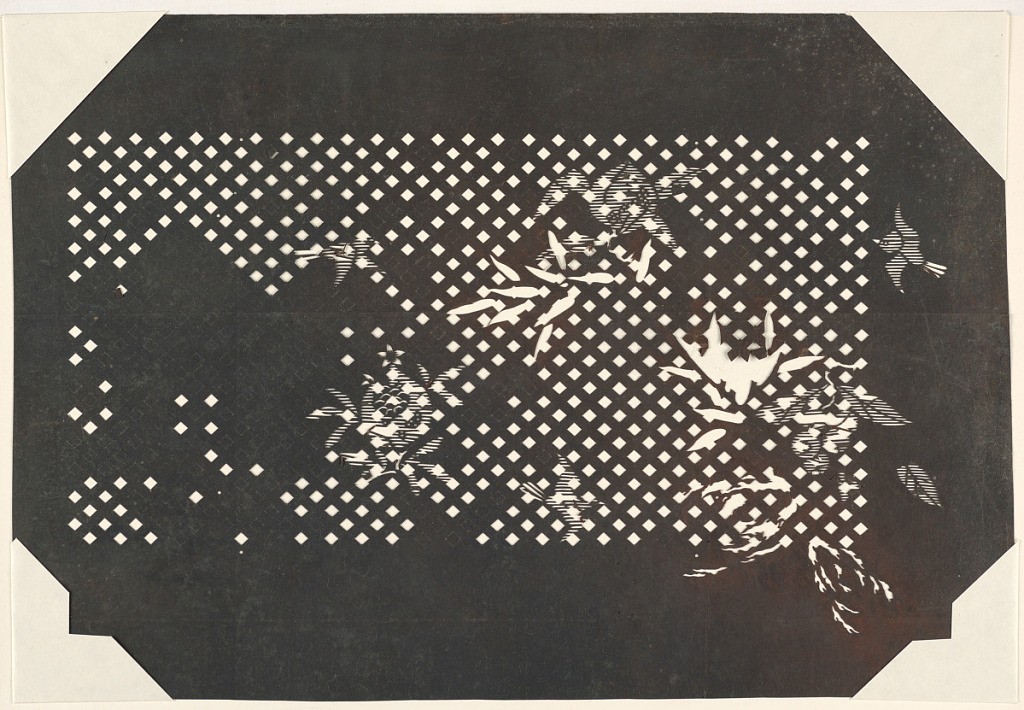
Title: Sparrows and Bamboo leaves and other Blossoms on a Checked Pattern
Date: late 18th - early 19th century
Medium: Mulberry paper (kozo washi) treated with fermented persimmon tannin (kakishibu)
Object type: Katagami
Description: This partial image is probably part of a set of stencils. Bamboo leaves, swallows, peach and other blossoms are carved out among a simple single lattice weave. Some of the squares have not been cut out, but this appears to be intentional.